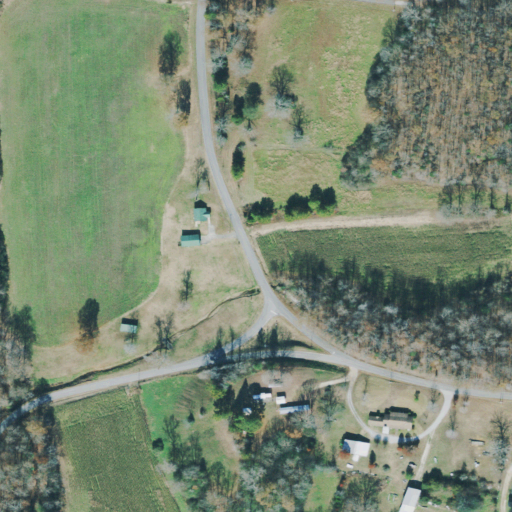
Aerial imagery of valley in Tennessee named Bone Hollow containing pasture, open development, deciduous forest, mixed forest, low intensity development, cultivated crops, medium intensity development, and herbaceous wetlands